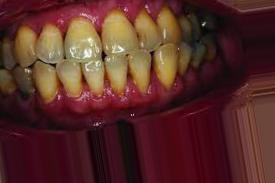
Condition: Tooth Discoloration